Interaction volume radius: 5 \u00c5
Interaction volume height: 15 \u00c5
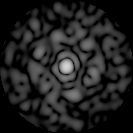
Disorder parameter: 0.8554